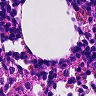
Metastatic tissue present: no